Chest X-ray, PA view. Patient: 69 years old, sex M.
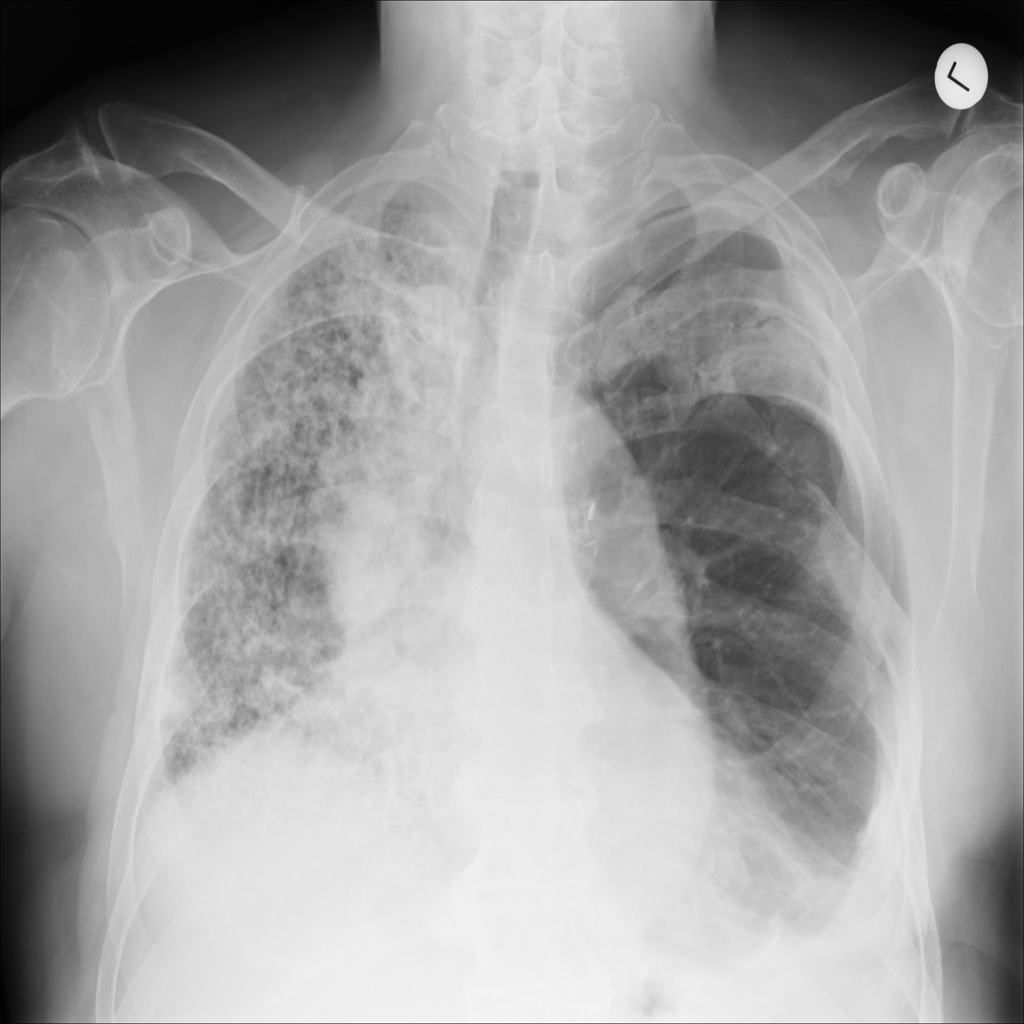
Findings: No Finding